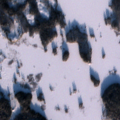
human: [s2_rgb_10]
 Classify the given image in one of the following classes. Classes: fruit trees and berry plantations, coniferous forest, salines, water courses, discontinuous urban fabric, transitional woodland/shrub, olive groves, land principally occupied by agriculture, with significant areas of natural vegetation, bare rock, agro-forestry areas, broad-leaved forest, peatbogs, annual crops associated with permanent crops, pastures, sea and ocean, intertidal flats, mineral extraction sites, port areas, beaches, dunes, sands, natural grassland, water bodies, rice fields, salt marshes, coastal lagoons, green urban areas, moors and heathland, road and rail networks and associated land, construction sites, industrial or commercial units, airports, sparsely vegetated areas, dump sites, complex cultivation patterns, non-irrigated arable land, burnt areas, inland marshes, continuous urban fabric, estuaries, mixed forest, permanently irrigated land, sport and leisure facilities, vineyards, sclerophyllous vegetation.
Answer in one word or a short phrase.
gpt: land principally occupied by agriculture, with significant areas of natural vegetation, mixed forest, inland marshes, water bodies